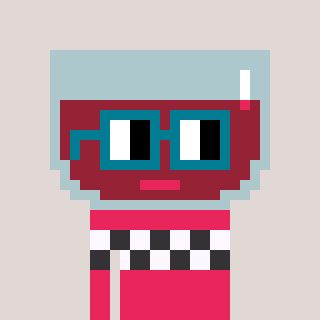
a pixel art character with square dark green glasses, a wine-shaped head and a redpinkish-colored body on a warm background